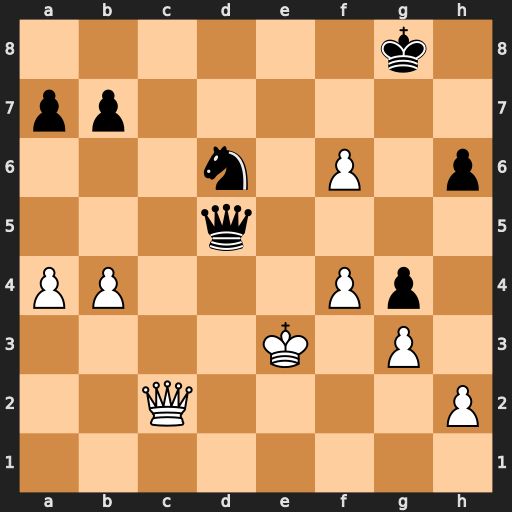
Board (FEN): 6k1/pp6/3n1P1p/3q4/PP3Pp1/4K1P1/2Q4P/8
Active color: w
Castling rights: -
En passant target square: -
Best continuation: Qg6+ Kf8 Qg7+ Ke8 Qe7#